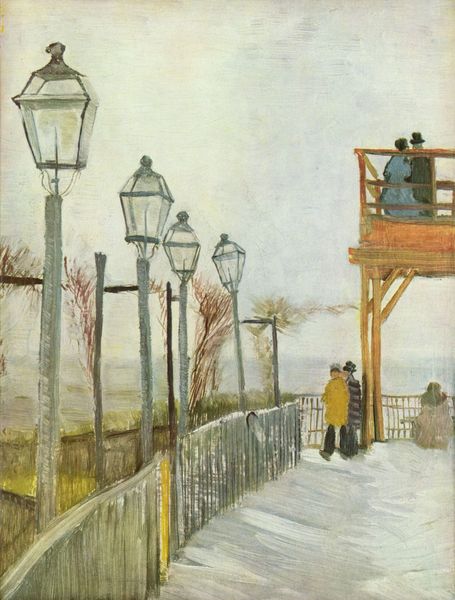
Titel: Montmartre bei der oberen Mühle
Künstler: Vincent van Gogh
Standort: Chicago (Illinois)
Institution: The Art Institute of Chicago
Schlagwörter: baum, blau, gemälde, gruppe, himmel, mann, meer, schatten, wasser, weiß, wolken, aquarell, bäume, frauen, gelb, grün, impressionismus, landschaft, menschen, sand, see, ufer, äste, braun, frau, glas, grau, hell, holz, hut, hüte, lampe, lampen, laterne, laternen, licht, lichter, männer, rücken, schwarz, skizze, strasse, zeichnung, ölbild, ausblick, rot, schnee, weg, wiese, wolke, zaun, hochformat, leute, zylinder, jacke, mensch, pelz, schauen, öl, ebene, felder, ferne, horizont, kalt, natur, norden, weite, wind, brücke, gehen, sonne, mantel, stehend, paar, leuchte, pflanzen, england, traurig, anhöhe, bewölkt, aussicht, balkon, terrasse, küste, rückenansicht, strand, düster, ansicht, perspektive, laufen, modern, mauer, dunst, nebel, kahl, gartenzaun, latten, lattenzaun, winter, spazieren, beleuchtung, figuren, masten, promenade, ölgemälde, gestreift, melancholie, balken, geländer, gestell, bretter, podest, pfosten, regen, pärchen, tusche, gerüst, stangen, spaziergang, munch, bedeckt, schlicht, strich, lautrec, pinsel, stift, trüb, schemenhaft, spazierengehen, himme, landschaftsbild, pelzmantel, verschwommen, verwischt, karg, uferpromenade, aussichtspunkt, leicht, hochsitz, frühjahr, spaziergänger, anlehnen, schief, paare, handzeichnung, plattform, ausguck, am meer, aussichtsplattform, trist, chatten, aussichtsplatform, schneemann, glühbirnen, pflanzung, usblick, staketen, rosenstöcke, brükce, dilletantismus, franzoesisch, holzempore, kalter tag, laternenmasten, laternenpfähle, nebeliger tag, zwei paare, aussucht, ot, 1900, hinterfiguren, paare gelb, stagetten, rammstein, n´männer